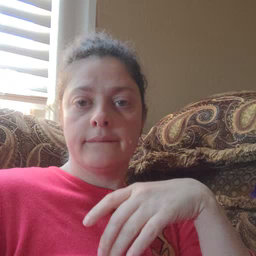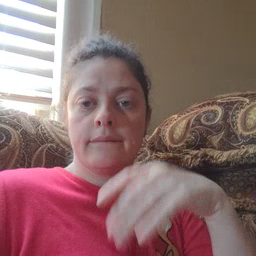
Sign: flower